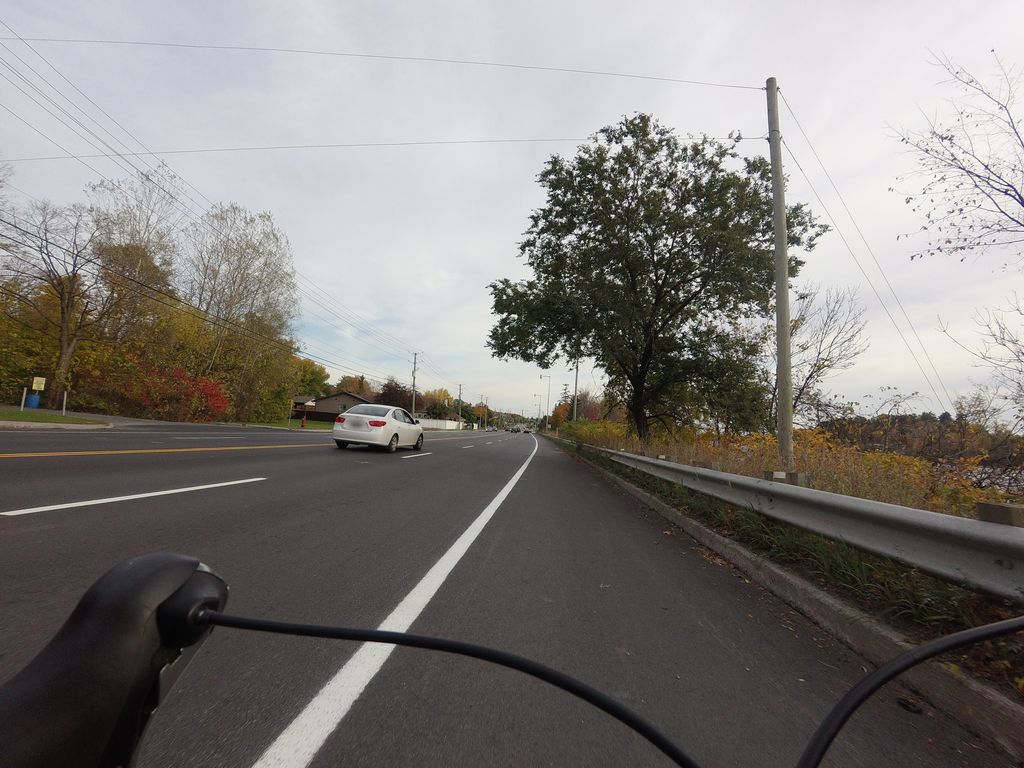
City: ottawa-gatineau